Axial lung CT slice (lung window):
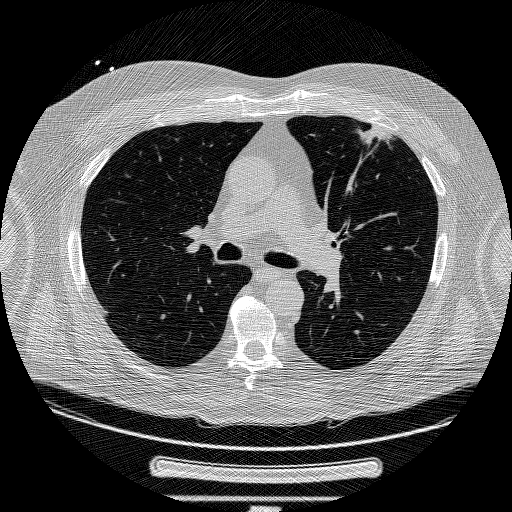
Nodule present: yes
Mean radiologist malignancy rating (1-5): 5